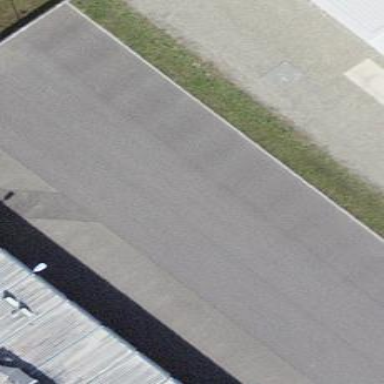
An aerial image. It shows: Parking area with surface.